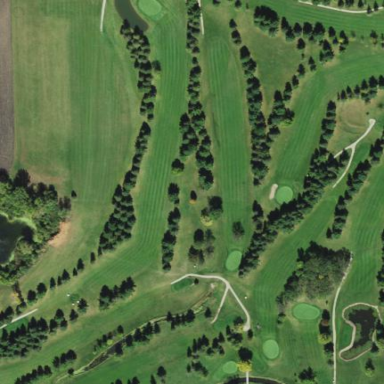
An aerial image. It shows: Golf course.